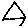
Label: triangle